Question: I'm new to Vim. I was experimenting with <URL>.
Somwehere in that process I tried to remove powerline and tmux started receiving this error.
My .tmux.conf file is empty. How can I find where tmux is trying to run this command?

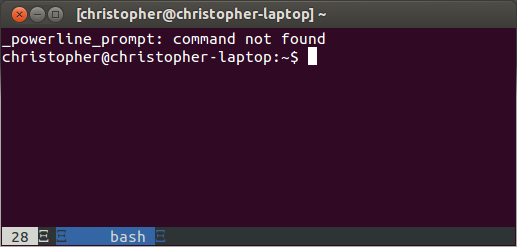
Answer: I had this problem, too, but not in the first tmux window. It only happened for me in subsequent windows. I found a solution, but not exactly the cause of the problem.
The short version is the set the value of the 'POWERLINE_COMMAND' variable in your '.bashrc' on the line before you source the bash binding. For me, that means:
'''
export POWERLINE_COMMAND="$HOME/powerline/scripts/powerline"
. $HOME/powerline/powerline/bindings/bash/powerline.sh
'''
I don't get exactly why this happens in subsequent tmux windows but I added some 'echo' lines to the bash binding to find out what's happening. When the binding is sourced in subsequent windows, 'POWERLINE_COMMAND' is already set to 'powerline', so it skips the code that checks for the right place to set it. I couldn't figure out where, how, or why it's already set, though.
Here's the code that does the check from the beginning of the bash binding:
'''
if test -z "${POWERLINE_COMMAND}" ; then
if which powerline-client &>/dev/null ; then
export POWERLINE_COMMAND=powerline-client
elif which powerline &>/dev/null ; then
export POWERLINE_COMMAND=powerline
else
# '$0' is set to '-bash' when using SSH so that won't work
export POWERLINE_COMMAND="$(dirname "$BASH_SOURCE")/../../../scripts/powerline"
fi
fi
'''
Since it works in the first window, I just set 'POWERLINE_COMMAND' to point to the command that it points at in the first window. Setting it before sourcing the bash binding skips the whole check.